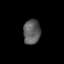
Tissue: skin
Cell type: Epithelial cells
Senescence score: 0.2146
Nuclear area (px): 410
Mean DAPI intensity: 94.066